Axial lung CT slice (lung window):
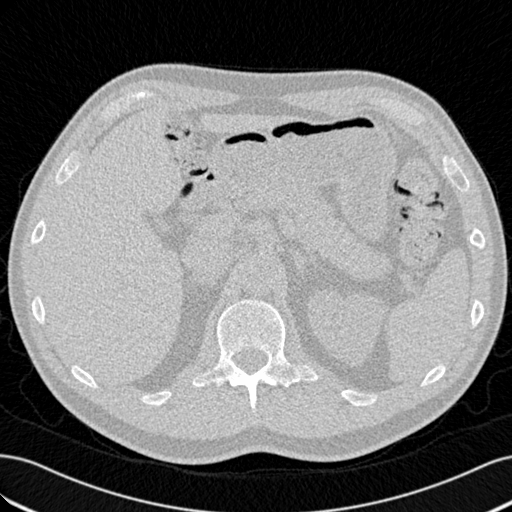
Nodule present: no